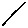
Label: line